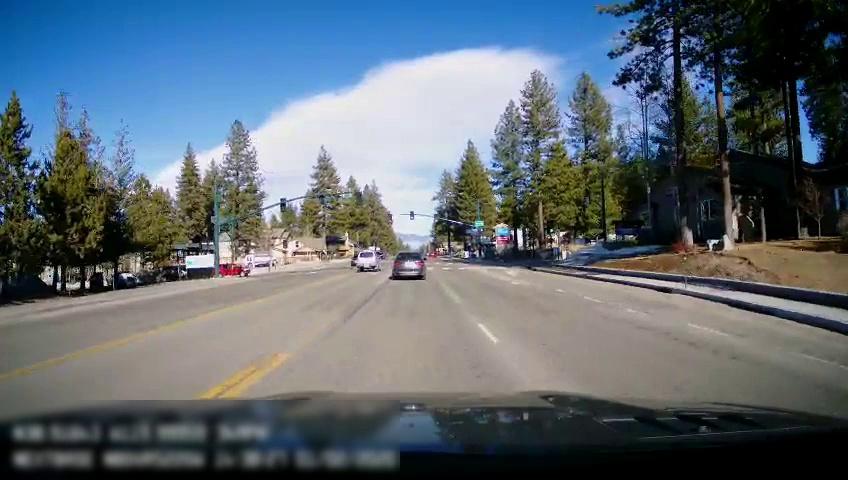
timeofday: Day
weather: Sunny
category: Drivable Space
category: Vehicles | SUV
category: Vehicles | SUV
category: Vehicles | SUV
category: Lanes | Opposite Lane
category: Lanes | Opposite Lane
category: Lanes | Current Lane
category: Lanes | Current Lane
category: Traffic | Lights
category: Traffic | Lights